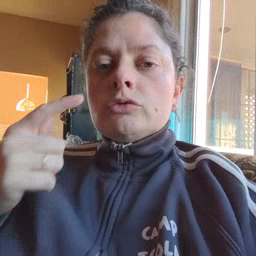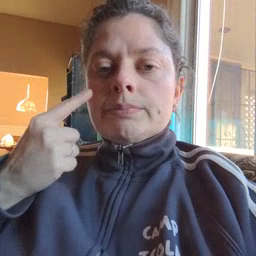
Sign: cheek